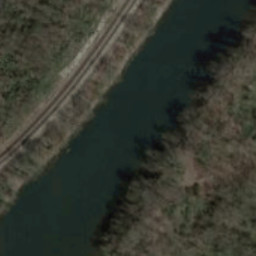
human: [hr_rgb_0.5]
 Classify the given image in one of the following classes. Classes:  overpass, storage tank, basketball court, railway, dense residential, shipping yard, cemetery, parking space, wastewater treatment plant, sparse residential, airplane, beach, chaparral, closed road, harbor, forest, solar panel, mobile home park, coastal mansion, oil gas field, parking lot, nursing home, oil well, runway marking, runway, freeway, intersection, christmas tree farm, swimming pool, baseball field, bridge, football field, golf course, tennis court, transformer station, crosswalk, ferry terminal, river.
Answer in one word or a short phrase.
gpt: river